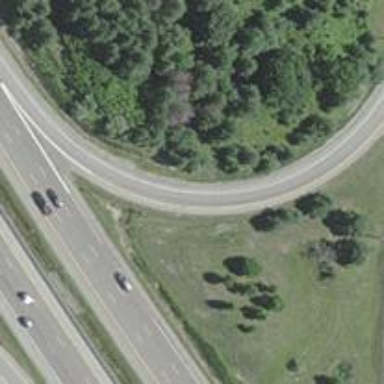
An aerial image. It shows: Asphalt motorway link.